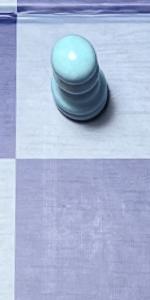
Label: Empty